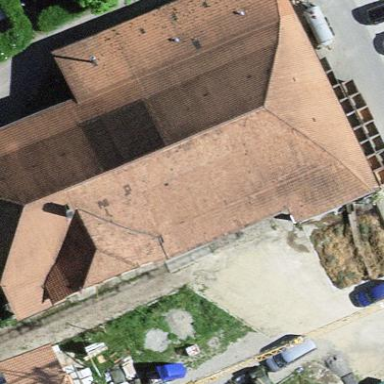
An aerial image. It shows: Farm building.